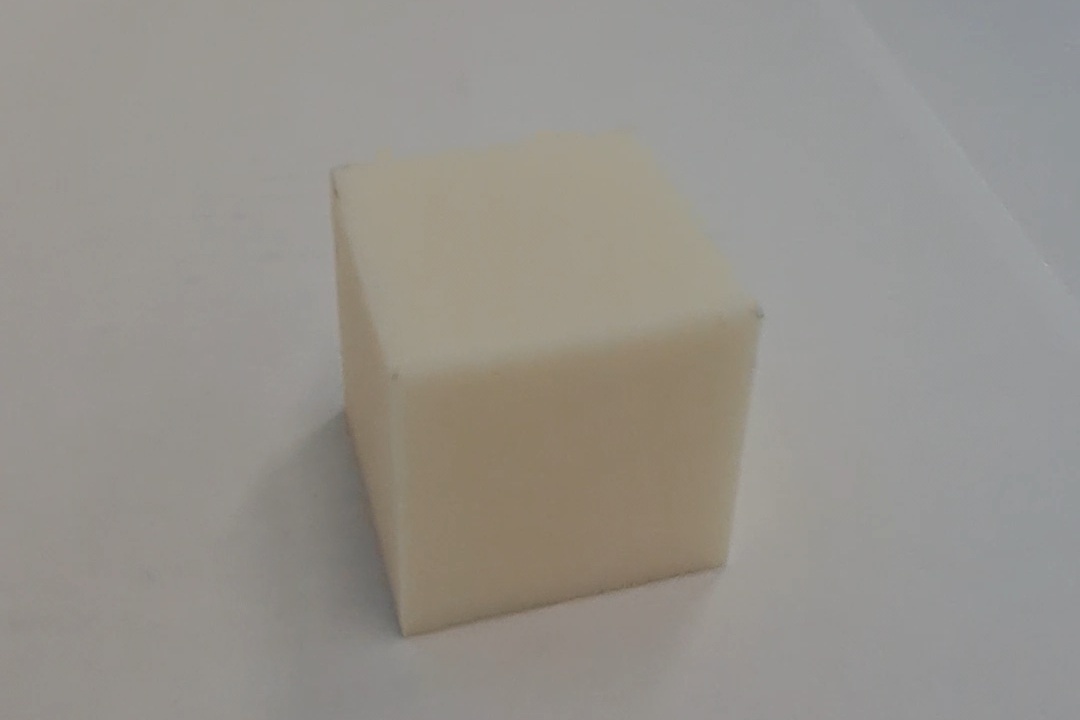
Label: Cuboid